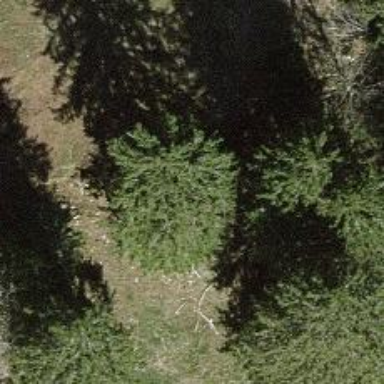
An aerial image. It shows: Single tag "natural: tree."